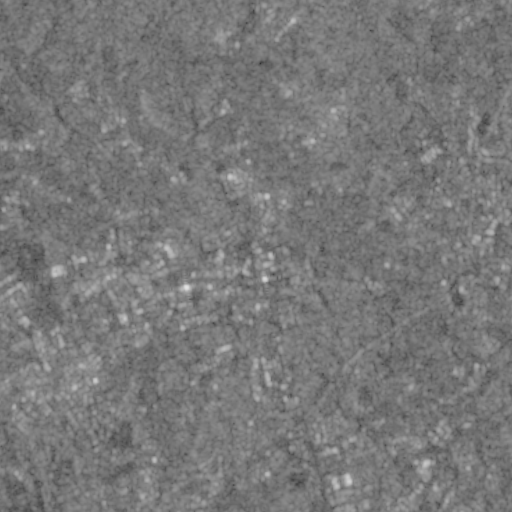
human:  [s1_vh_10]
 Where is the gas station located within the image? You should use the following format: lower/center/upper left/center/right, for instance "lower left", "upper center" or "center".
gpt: The gas station is located in the center right of the image.
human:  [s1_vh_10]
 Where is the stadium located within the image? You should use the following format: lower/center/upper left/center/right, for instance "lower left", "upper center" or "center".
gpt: The stadium is located in the center right of the image.
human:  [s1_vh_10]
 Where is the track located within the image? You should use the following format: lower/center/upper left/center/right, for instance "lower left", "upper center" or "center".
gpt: The track is located in the upper right of the image.
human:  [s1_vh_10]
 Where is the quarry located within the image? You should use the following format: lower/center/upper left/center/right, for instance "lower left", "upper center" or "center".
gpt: There is no quarry in the image.

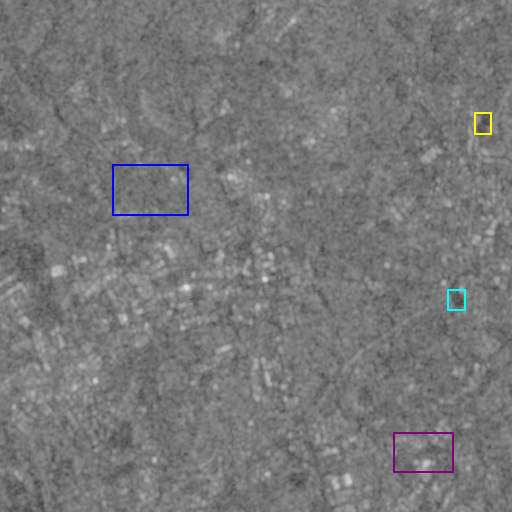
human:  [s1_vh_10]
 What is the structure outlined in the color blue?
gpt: The structure outlined in blue is a crop field.
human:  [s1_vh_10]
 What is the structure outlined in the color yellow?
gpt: The structure outlined in yellow is a park.
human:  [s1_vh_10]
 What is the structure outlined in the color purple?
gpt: The structure outlined in purple is a parking lot.
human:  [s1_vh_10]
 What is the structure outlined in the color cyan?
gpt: The structure outlined in cyan is a stadium.
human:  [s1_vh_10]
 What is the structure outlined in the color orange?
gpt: There is no orange outline.